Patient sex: M
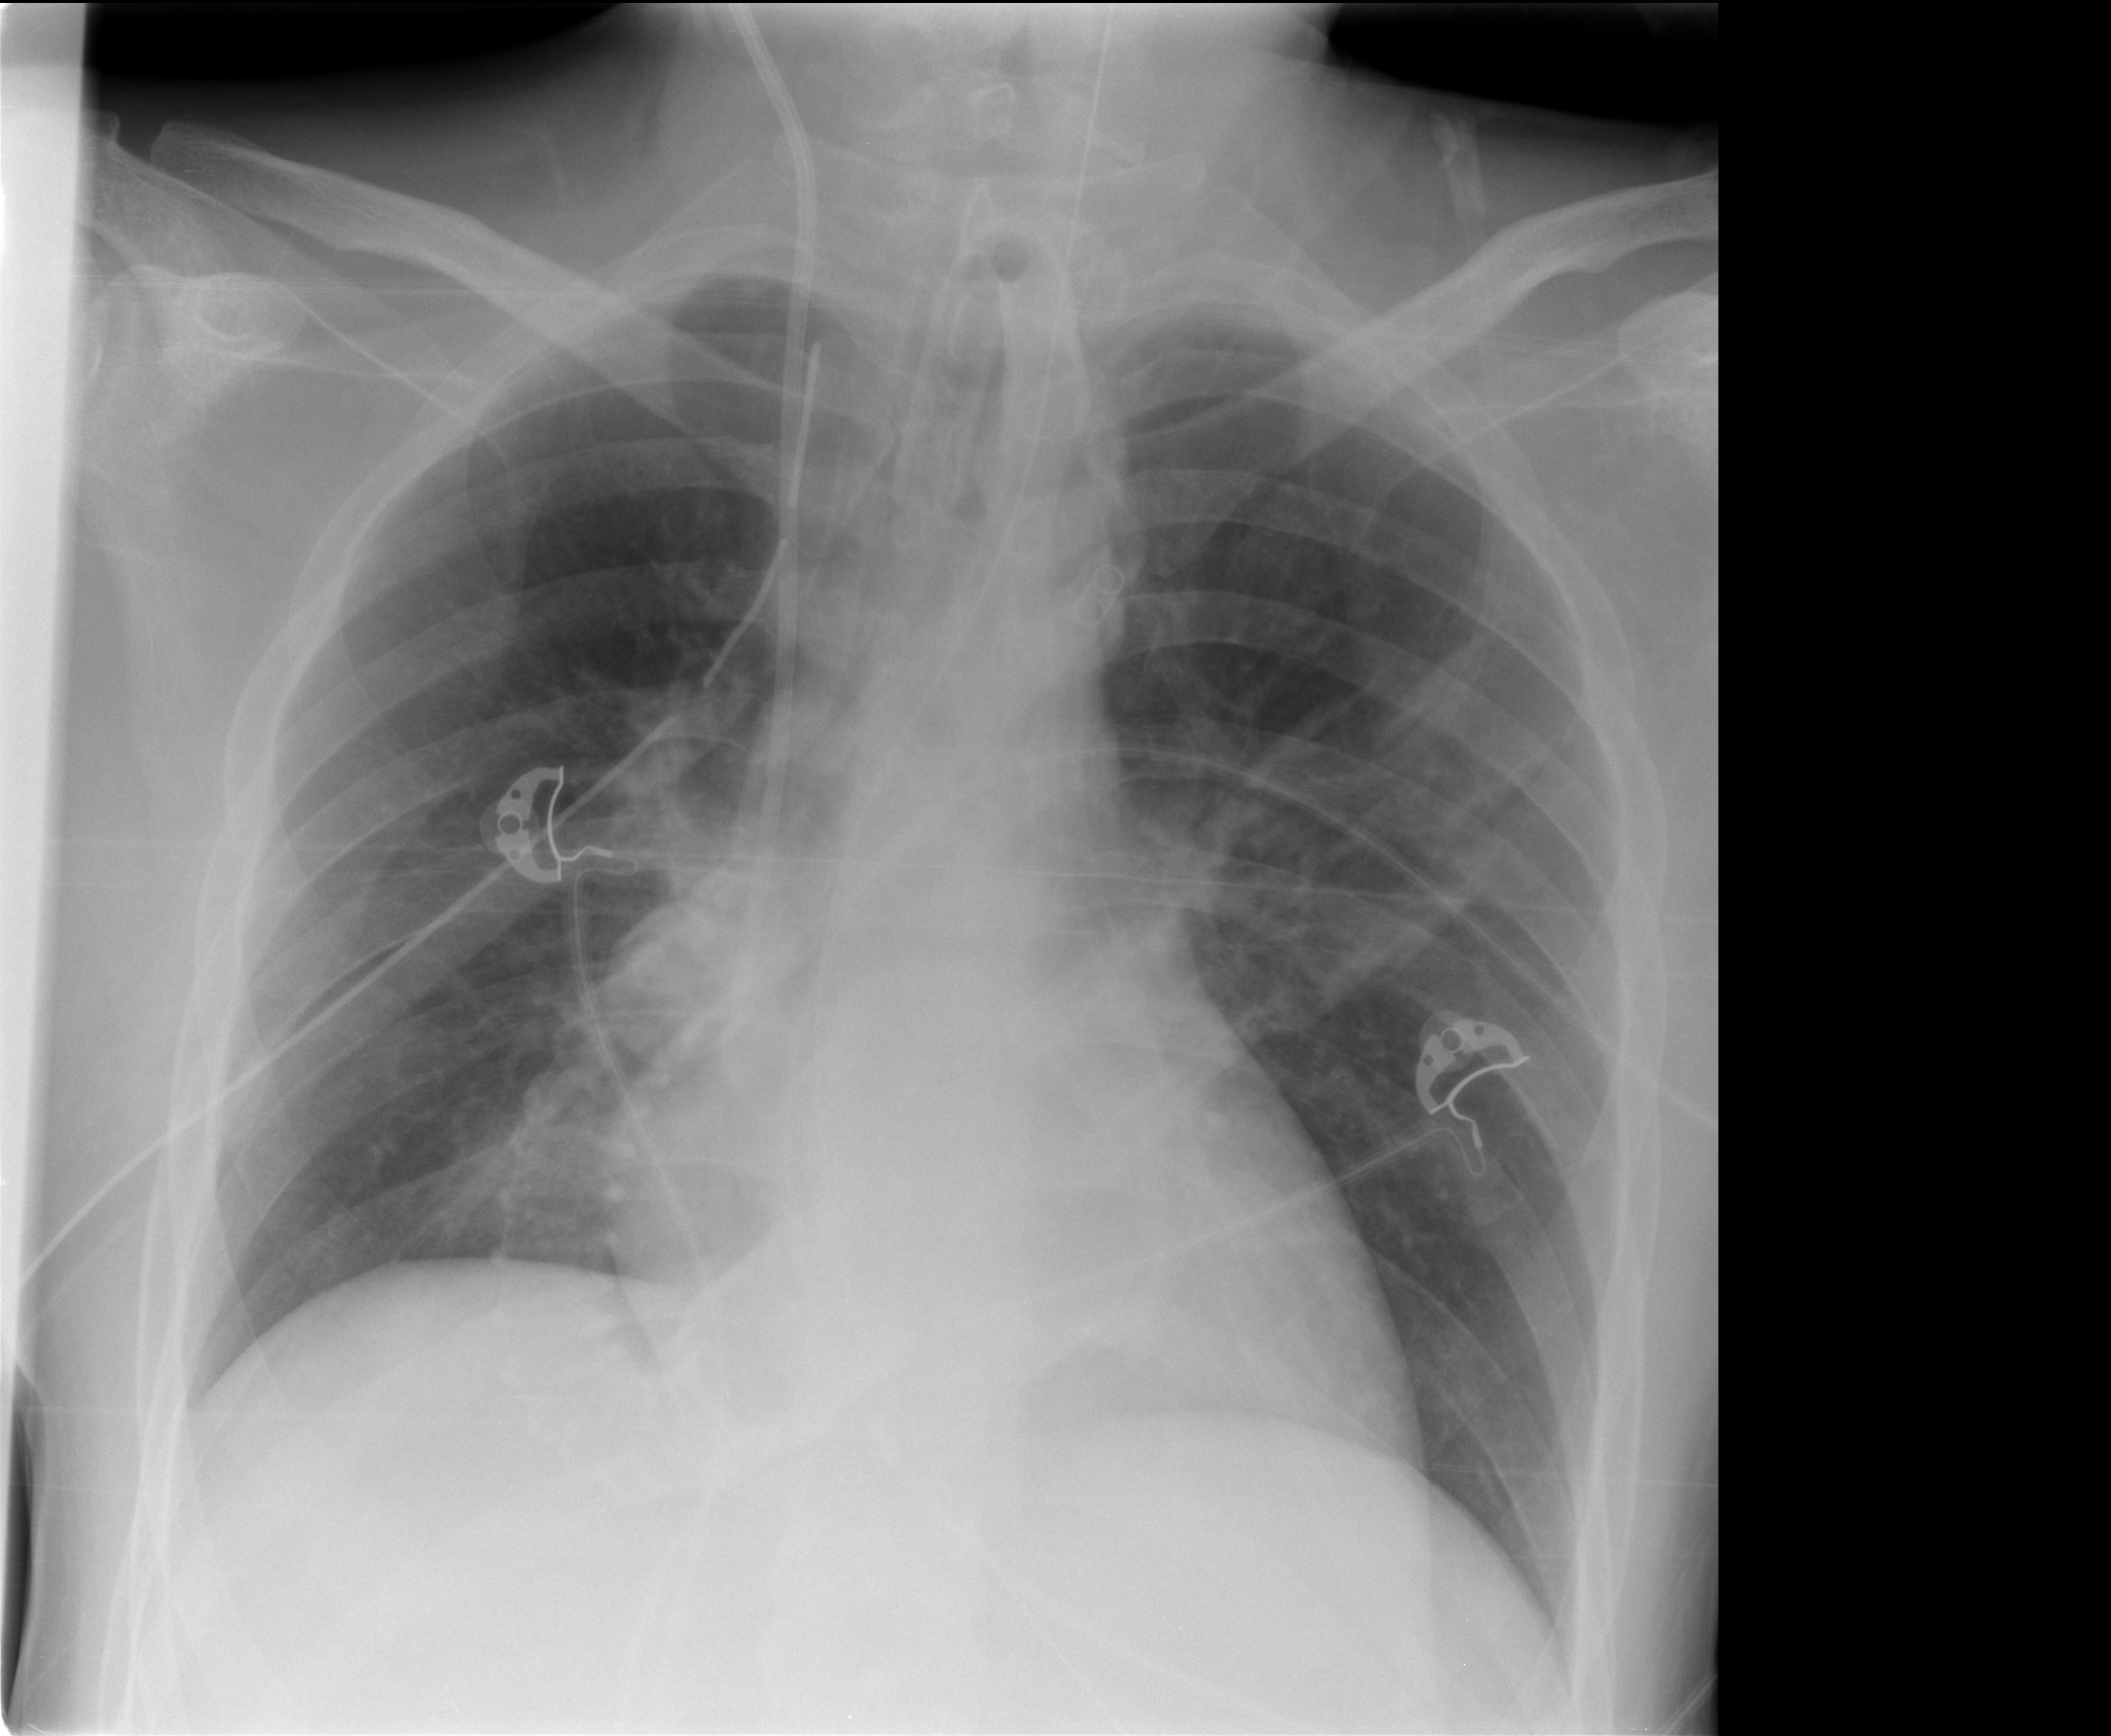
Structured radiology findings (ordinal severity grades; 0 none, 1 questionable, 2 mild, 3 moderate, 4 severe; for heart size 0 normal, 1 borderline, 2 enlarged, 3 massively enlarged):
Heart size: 0
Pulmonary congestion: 0
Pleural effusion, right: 0
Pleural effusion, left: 0
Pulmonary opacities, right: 2
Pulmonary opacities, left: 0
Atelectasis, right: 0
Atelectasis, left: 0